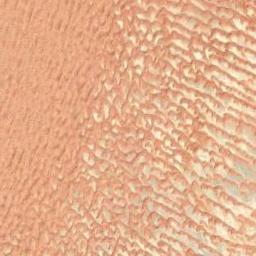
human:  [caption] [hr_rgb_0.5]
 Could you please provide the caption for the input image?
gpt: There is a little grain in this desert .

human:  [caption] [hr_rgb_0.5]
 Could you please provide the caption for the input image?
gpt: The desert has many fixed orange dunes and white dunes .

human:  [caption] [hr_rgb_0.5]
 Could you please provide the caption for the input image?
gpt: This is a yellow desert with wavy stripes .

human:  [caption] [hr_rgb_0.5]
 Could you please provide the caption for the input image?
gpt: The desert is with half of white sand and half of yellow sand .

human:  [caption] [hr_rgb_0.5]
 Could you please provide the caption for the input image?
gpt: A desert covered by sand and white bare land .